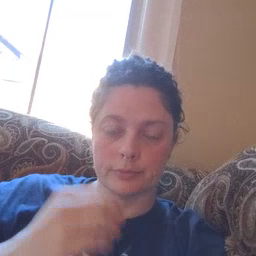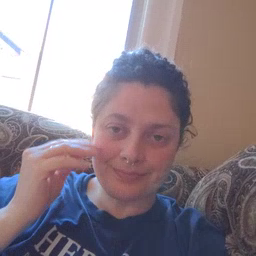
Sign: home